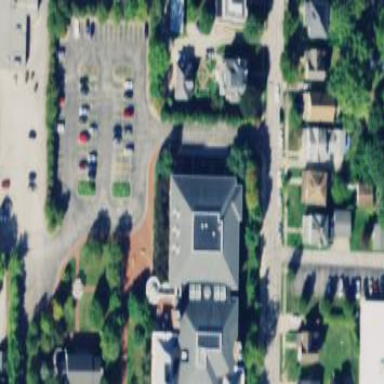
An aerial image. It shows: University building.